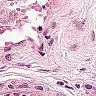
Metastatic tissue present: no